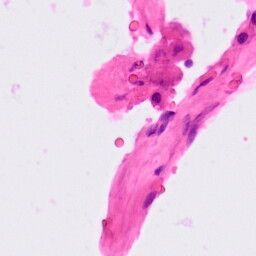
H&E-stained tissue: Lung